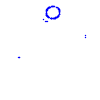
Particle: proton